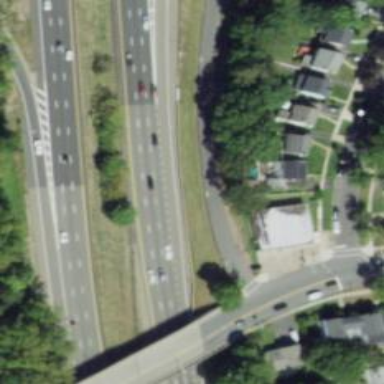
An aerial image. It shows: Urban freeway or expressway.